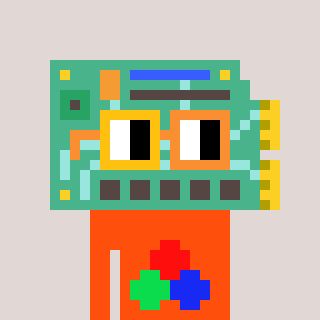
a pixel art character with square yellow and orange glasses, a chipboard-shaped head and a orange-colored body on a warm background